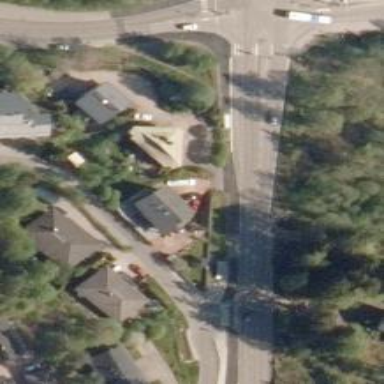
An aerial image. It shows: Tertiary road.